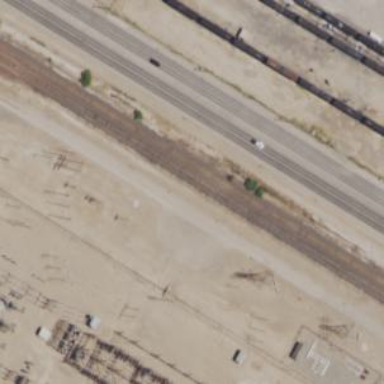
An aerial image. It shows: Railway siding with rails.